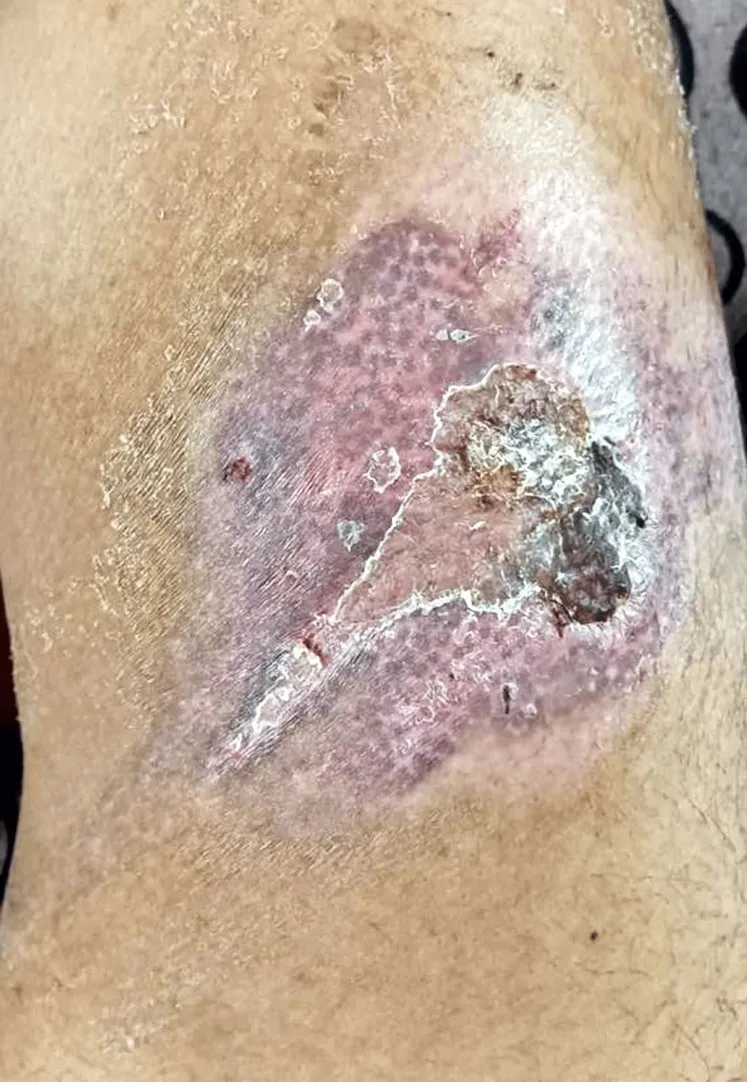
Shows healing with scar formation after four weeks with no signs of infection.
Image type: medical_photograph (skin_photograph)